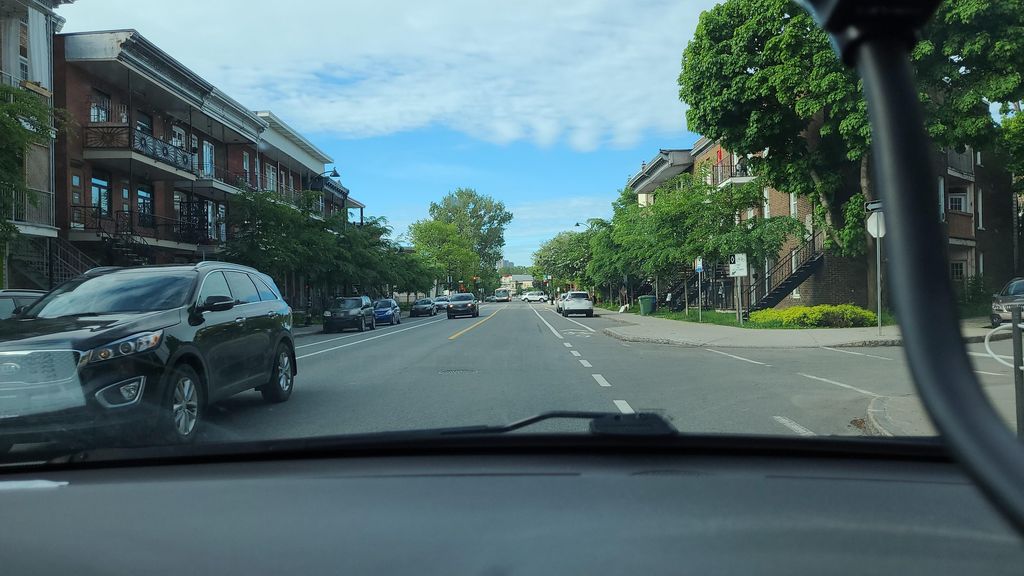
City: quebec_city